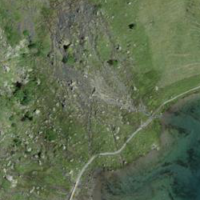
EUNIS habitat code: 23
Species observed at this site:
Dactylorhiza majalis
Cupido minimus